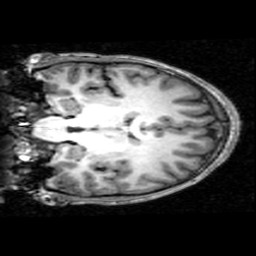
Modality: T1w
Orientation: coronal
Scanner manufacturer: ge
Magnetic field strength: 3 T
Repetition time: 0.008948 s
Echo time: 0.001784 s